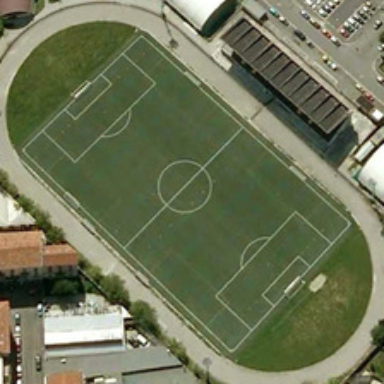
A playground is near several buildings and green trees and a parking lot .